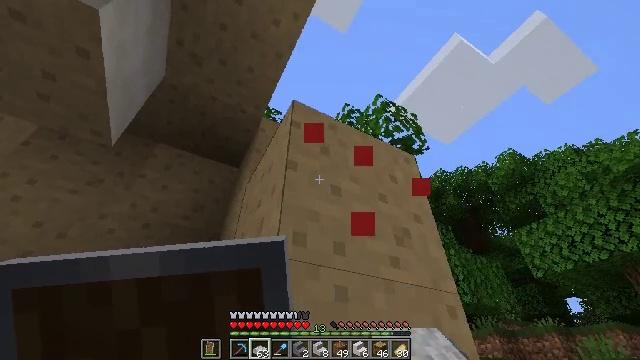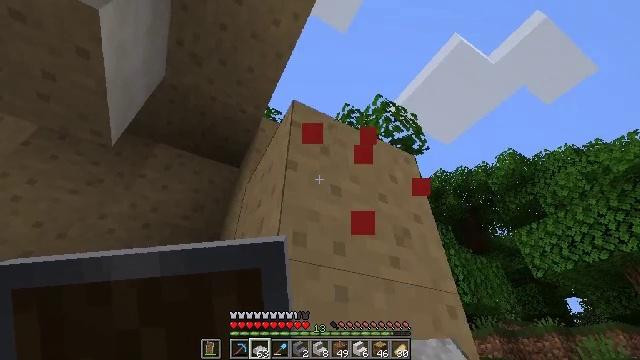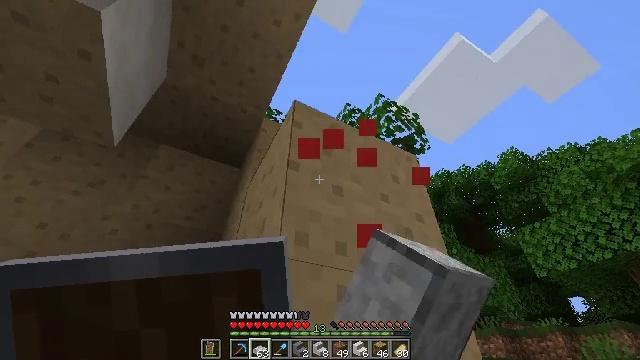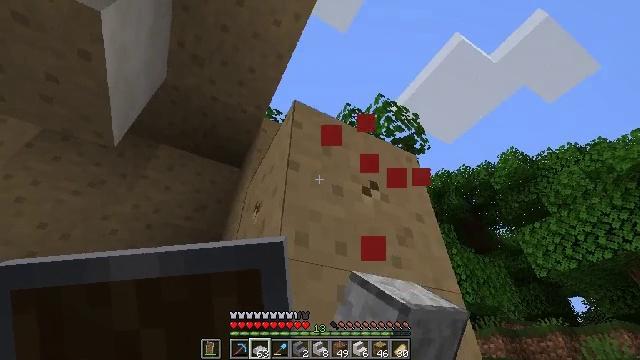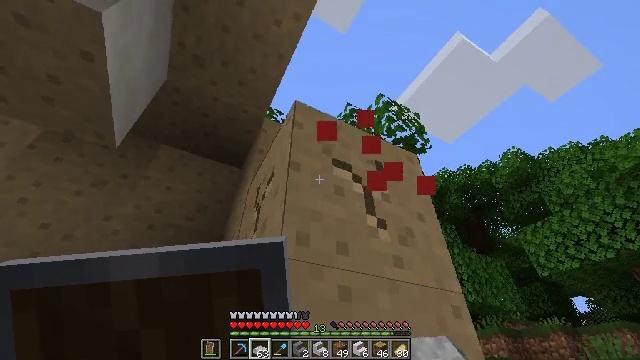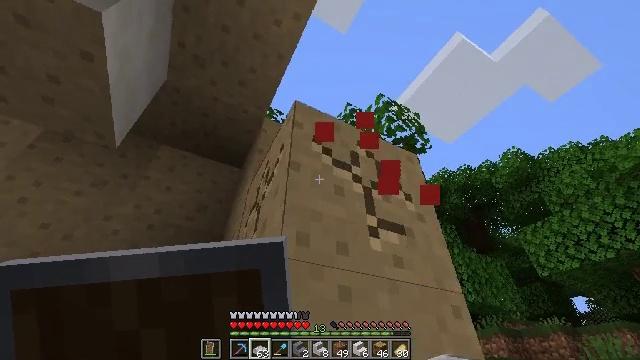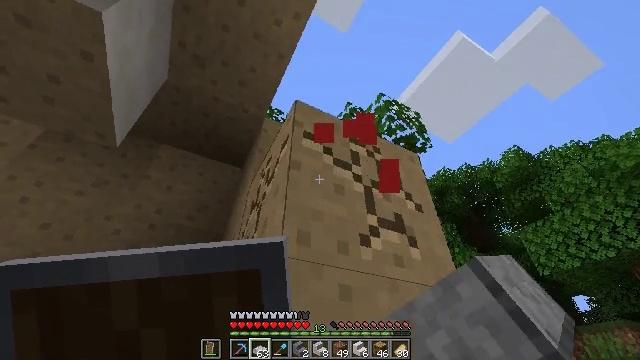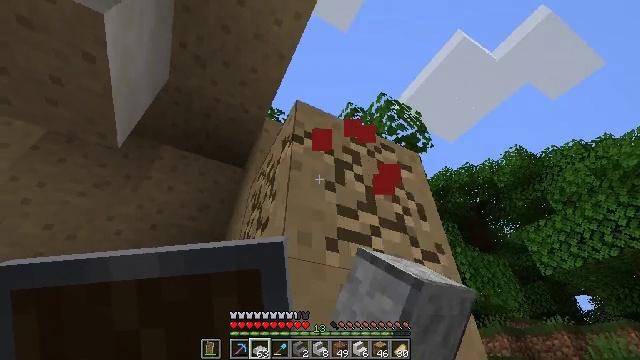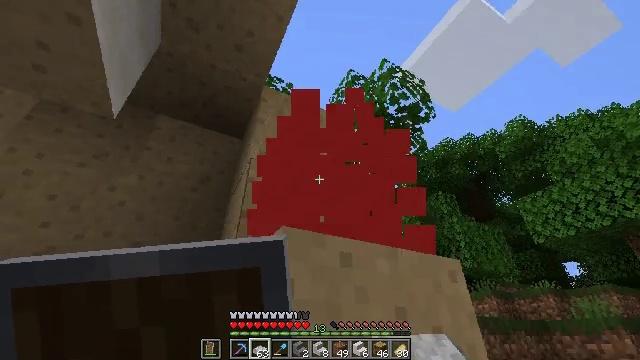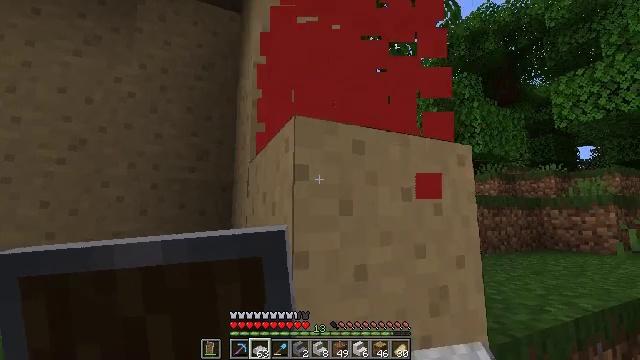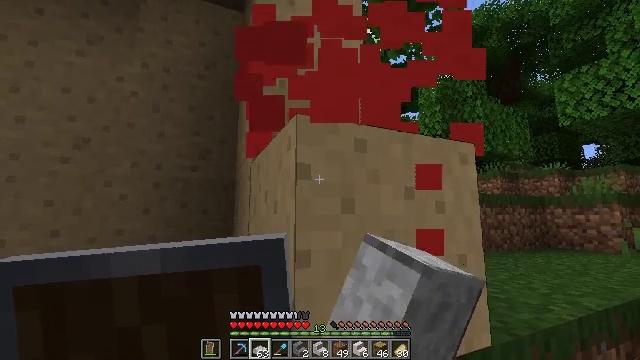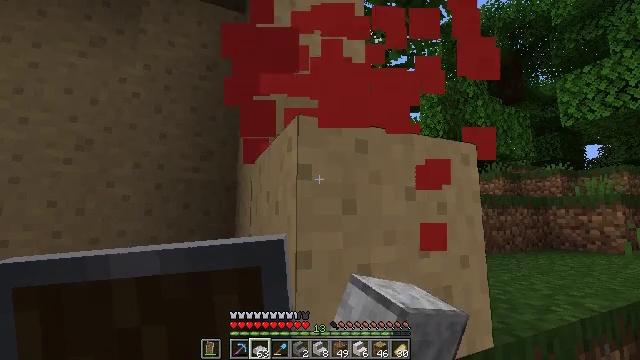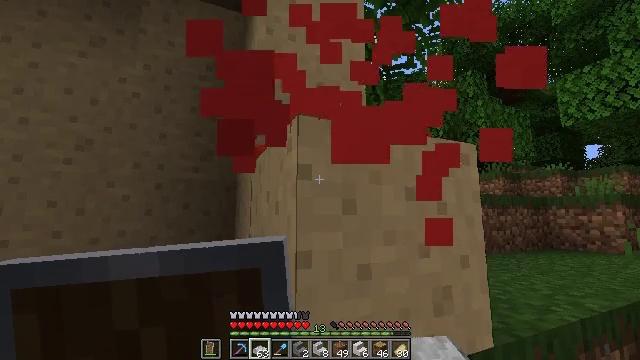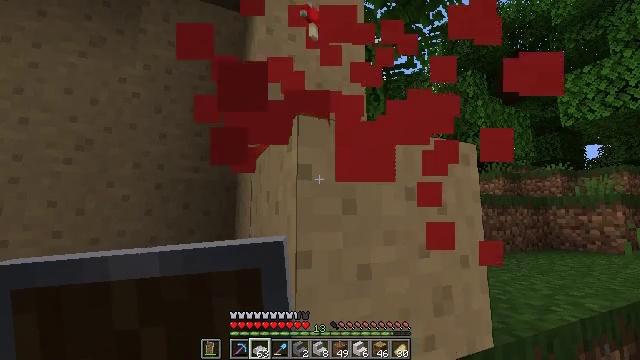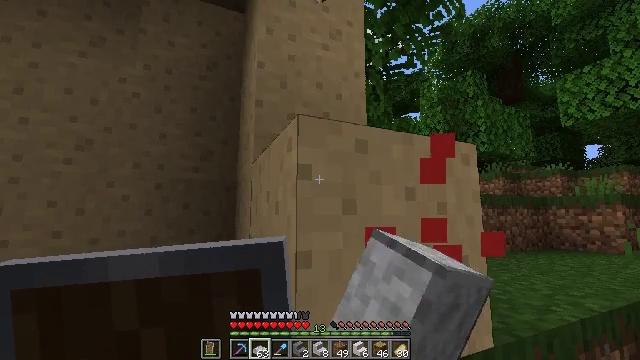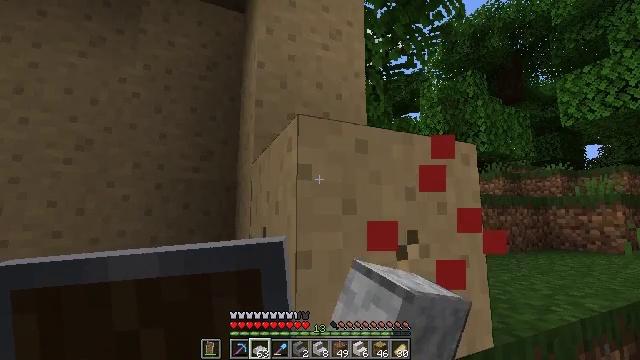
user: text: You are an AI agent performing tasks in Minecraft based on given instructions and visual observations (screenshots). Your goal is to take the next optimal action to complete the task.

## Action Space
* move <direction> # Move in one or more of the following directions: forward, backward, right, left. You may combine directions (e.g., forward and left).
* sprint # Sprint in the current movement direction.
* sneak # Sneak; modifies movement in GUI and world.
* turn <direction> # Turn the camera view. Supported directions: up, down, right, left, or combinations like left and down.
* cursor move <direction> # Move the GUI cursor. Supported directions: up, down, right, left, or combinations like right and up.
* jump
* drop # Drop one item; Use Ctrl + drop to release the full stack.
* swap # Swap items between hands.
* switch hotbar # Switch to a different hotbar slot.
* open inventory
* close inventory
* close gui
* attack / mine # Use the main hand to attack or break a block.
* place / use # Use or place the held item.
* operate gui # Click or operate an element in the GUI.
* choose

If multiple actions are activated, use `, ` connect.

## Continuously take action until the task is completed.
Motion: motion action
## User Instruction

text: Chop down the red mushroom block.
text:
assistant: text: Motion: attack / mine
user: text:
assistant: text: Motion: attack / mine
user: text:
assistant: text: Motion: attack / mine
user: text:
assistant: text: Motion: attack / mine
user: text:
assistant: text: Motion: attack / mine
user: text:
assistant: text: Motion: attack / mine
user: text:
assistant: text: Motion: attack / mine
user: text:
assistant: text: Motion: turn down, attack / mine
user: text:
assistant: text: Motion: turn left and down, attack / mine
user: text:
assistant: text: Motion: attack / mine
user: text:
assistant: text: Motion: attack / mine
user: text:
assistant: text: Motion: attack / mine
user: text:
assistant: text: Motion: attack / mine
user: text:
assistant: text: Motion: attack / mine
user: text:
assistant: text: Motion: attack / mine
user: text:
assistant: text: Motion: attack / mine
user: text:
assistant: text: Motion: attack / mine
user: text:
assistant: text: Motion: attack / mine
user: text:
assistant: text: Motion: attack / mine
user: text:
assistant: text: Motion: attack / mine
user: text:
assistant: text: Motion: attack / mine
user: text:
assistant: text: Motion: move forward, turn down, attack / mine
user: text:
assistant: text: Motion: move forward, turn left and down, attack / mine
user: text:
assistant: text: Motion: move forward, attack / mine
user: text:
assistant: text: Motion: attack / mine
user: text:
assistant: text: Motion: attack / mine
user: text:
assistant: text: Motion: attack / mine
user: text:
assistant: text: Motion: attack / mine
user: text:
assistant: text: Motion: attack / mine
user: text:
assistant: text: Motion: attack / mine